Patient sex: M
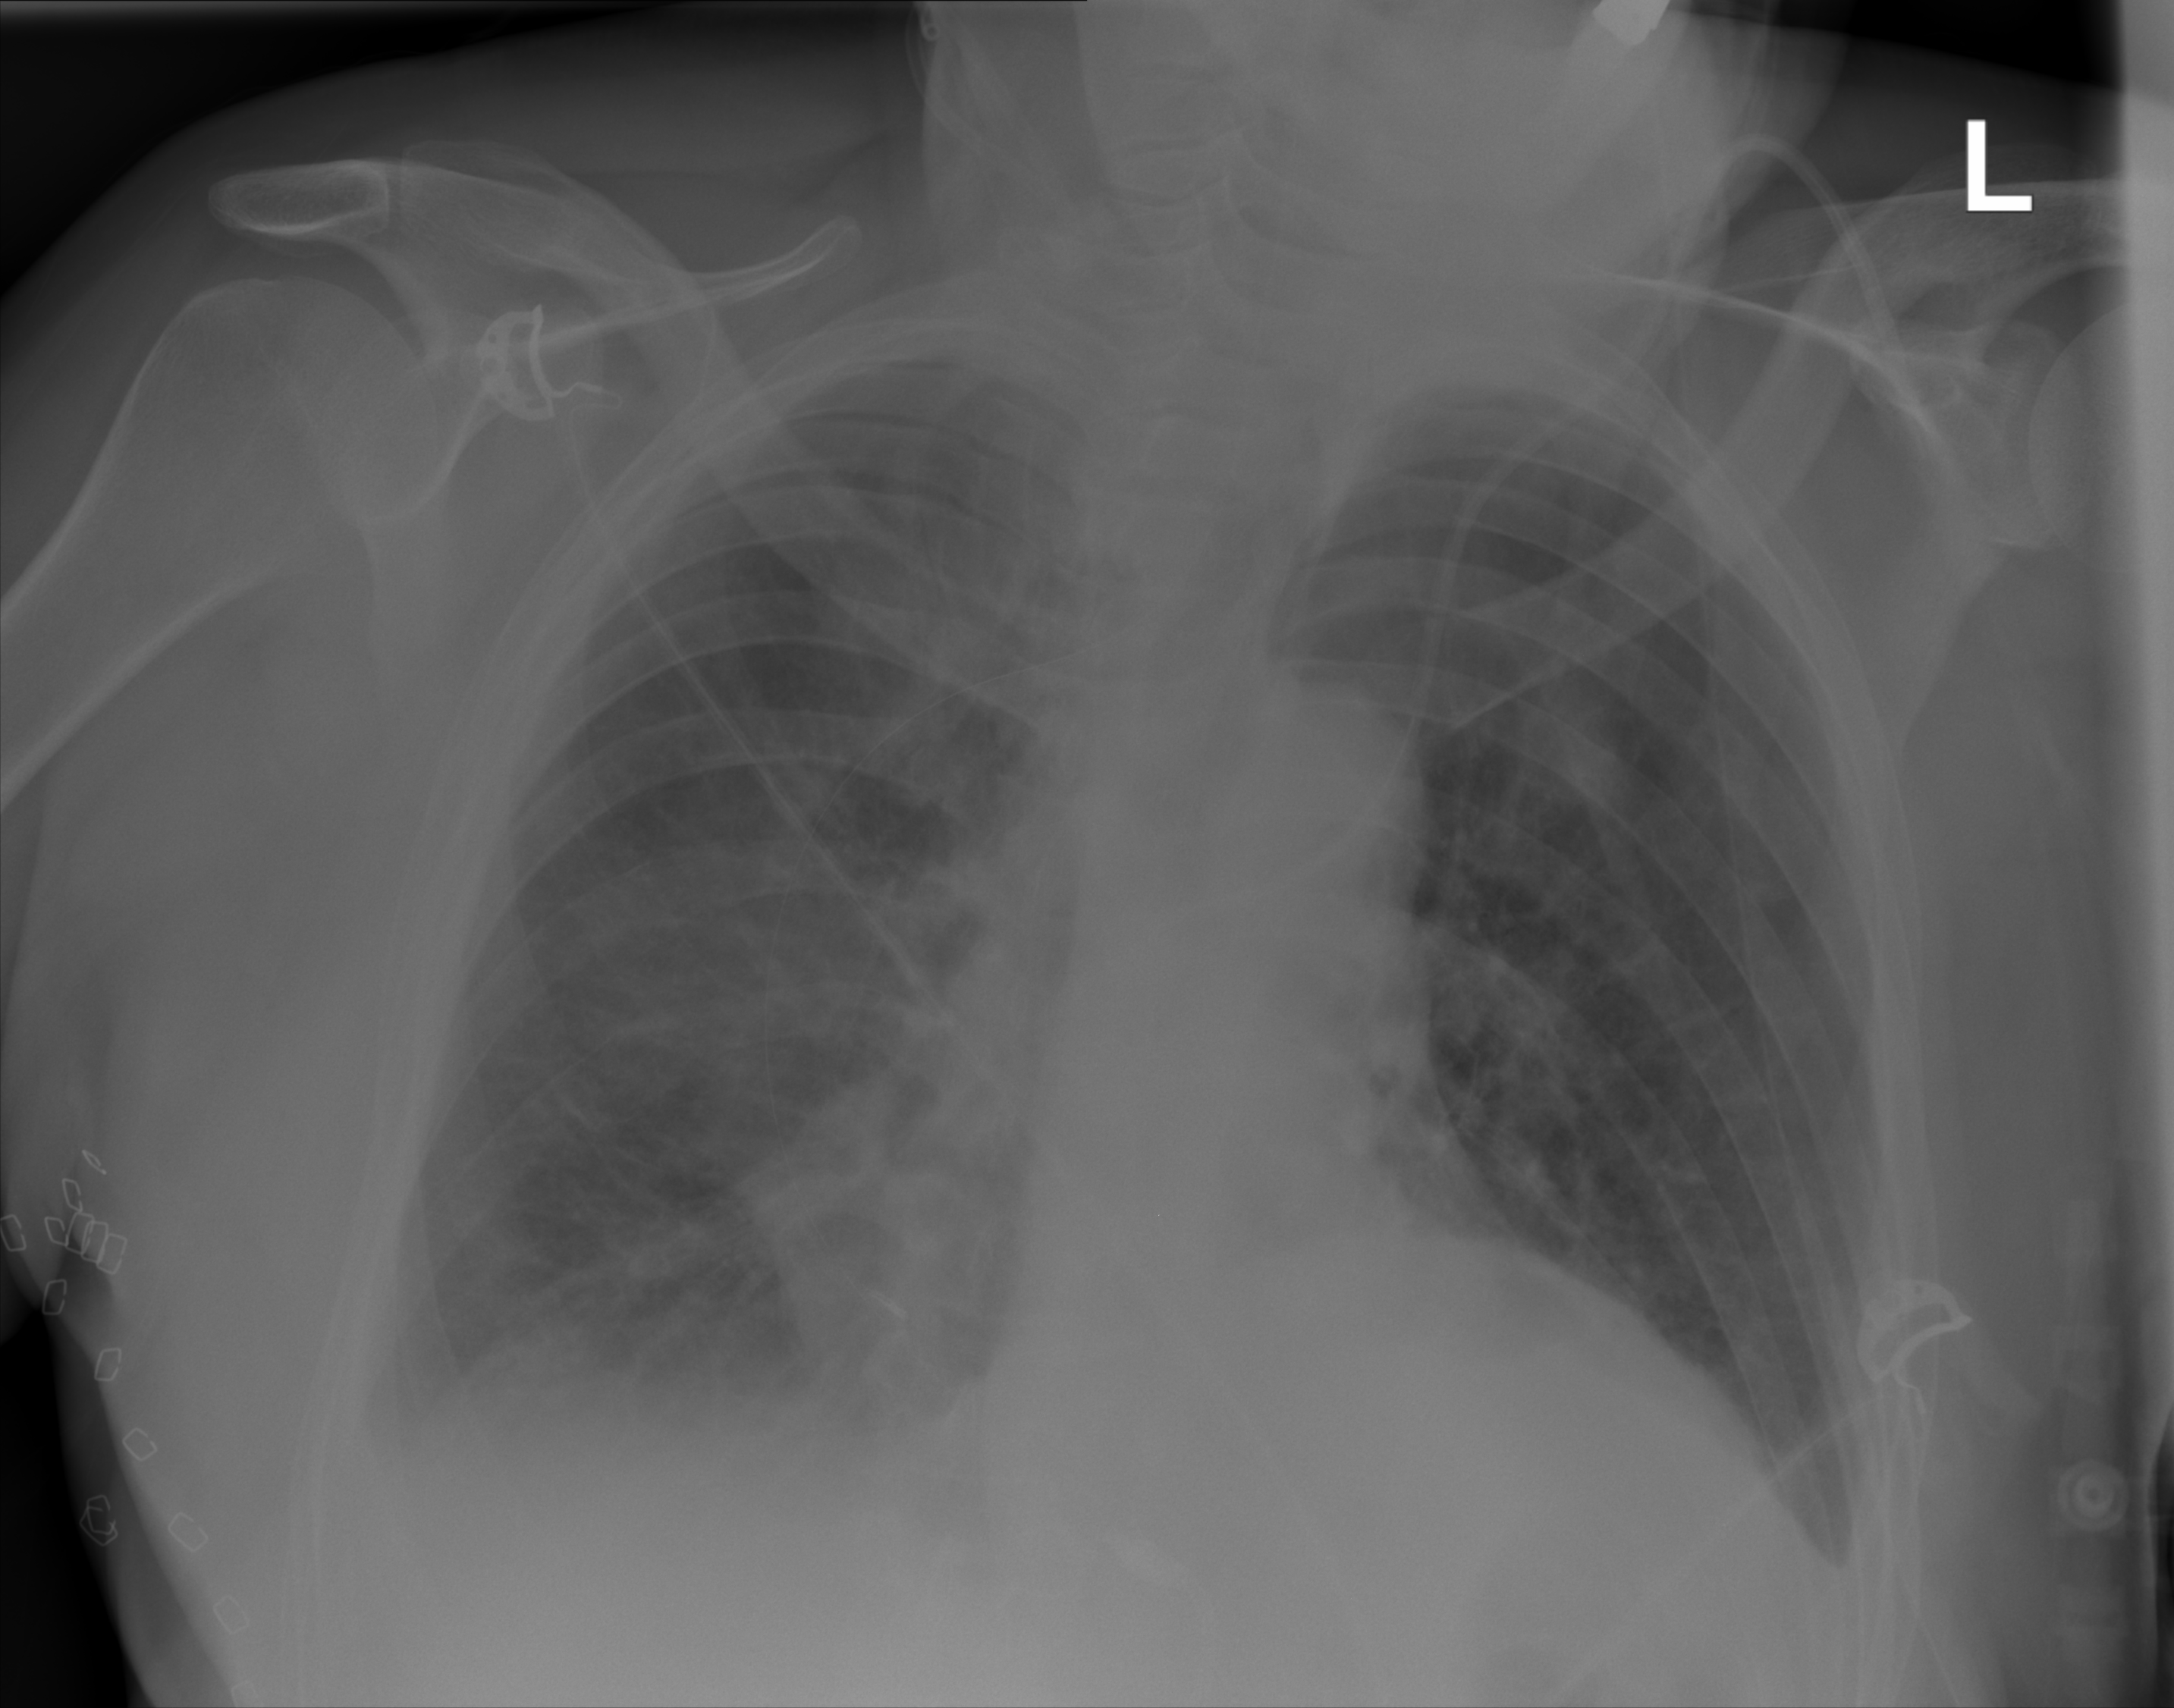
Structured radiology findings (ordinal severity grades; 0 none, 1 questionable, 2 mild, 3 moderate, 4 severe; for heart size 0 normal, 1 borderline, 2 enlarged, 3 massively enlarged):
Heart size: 2
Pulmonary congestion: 2
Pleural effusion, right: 2
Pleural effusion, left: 2
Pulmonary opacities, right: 1
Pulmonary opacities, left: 0
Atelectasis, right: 2
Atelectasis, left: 2